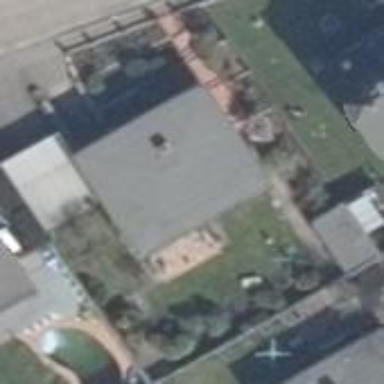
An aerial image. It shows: White house with flat grey roof.